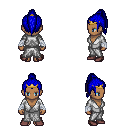
a pixel art fantasy rpg character, female body template, human, dark skin, white robe, red pants, blue long topknot hairstyle, gold tiara, white cloth bandages, maroon shoes, four views (front, back, left, right), 2x2 character sprite sheet, small pixel art, hard edges, no anti-aliasing